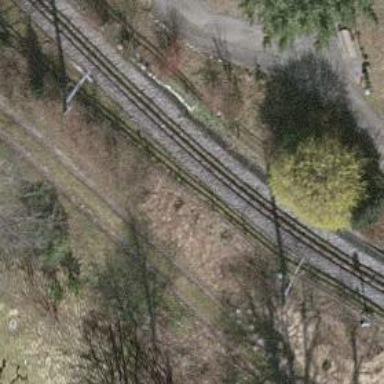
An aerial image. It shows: Narrow-gauge railway track with 1 electrified contact line.